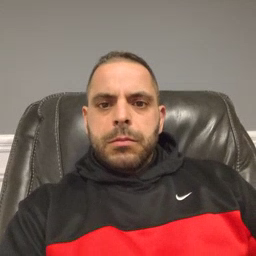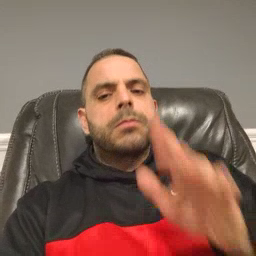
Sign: mom